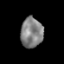
Tissue: lung
Cell type: Others
Senescence score: 0.2368
Nuclear area (px): 655
Mean DAPI intensity: 130.632